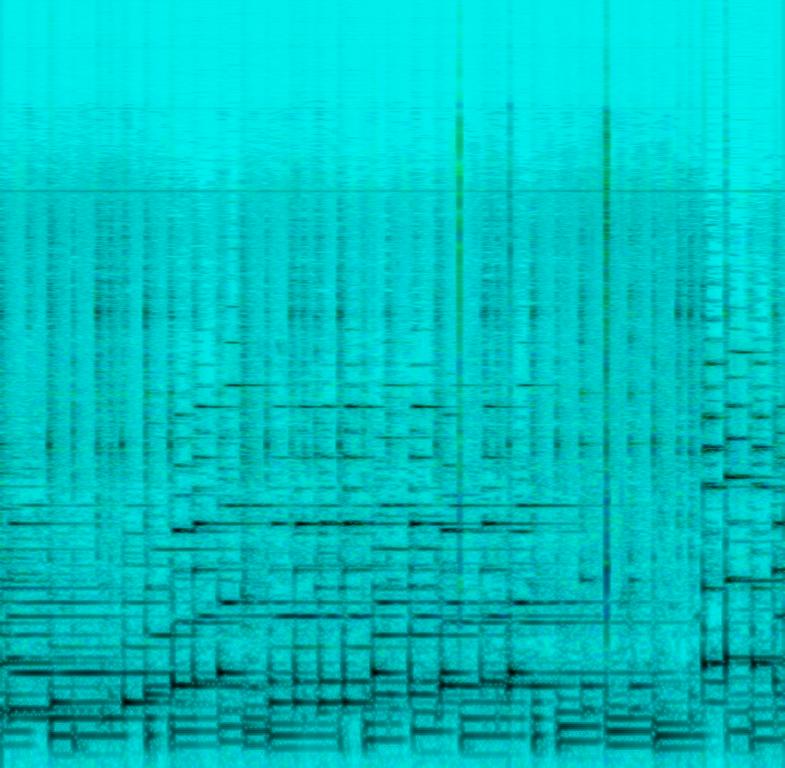
This is a tropical, Caribbean style song which has a melody that is played on a steel drum. The song has a very relaxing feel, which makes you feel as if you are on an island somewhere in paradise. The bassline is intricate and the percussion is laid-back.